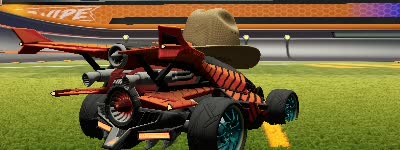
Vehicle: aftershock